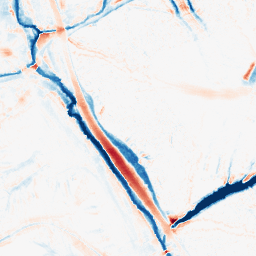
Category: morphological
Decomposition family: tophat_combined
Decomposition parameters: size: 10
Upsampling method: edge_directed
Upsampling parameters: scale: 2
Upsampling scale: 2